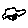
Label: car